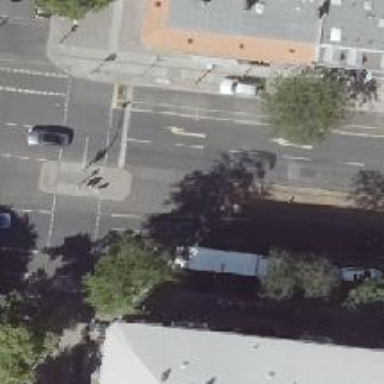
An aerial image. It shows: Secondary road with asphalt surface and kerb separating the cycleway on the right.